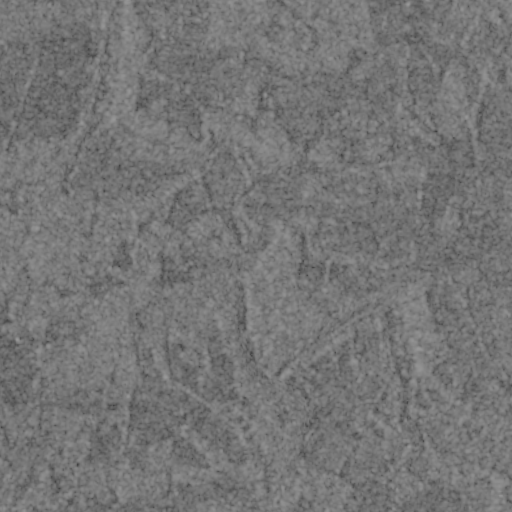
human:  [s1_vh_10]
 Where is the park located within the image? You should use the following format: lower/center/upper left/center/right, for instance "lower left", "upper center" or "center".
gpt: The park is located in the upper right of the image.
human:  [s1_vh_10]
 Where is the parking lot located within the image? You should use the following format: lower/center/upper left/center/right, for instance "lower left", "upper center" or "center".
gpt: There is no parking lot in the image.

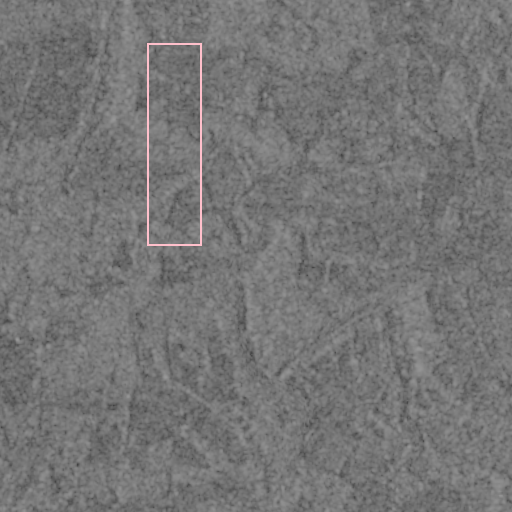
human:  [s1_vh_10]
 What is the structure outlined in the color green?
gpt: There is no green outline.
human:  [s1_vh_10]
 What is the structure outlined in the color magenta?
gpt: There is no structure outlined in magenta.